The picture encodes a bearing's raw vibration samples as pixel intensities in a 2-D grid. Classify the bearing condition as one of: normal, inner_race, outer_race, ball.
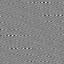
Answer: inner_race